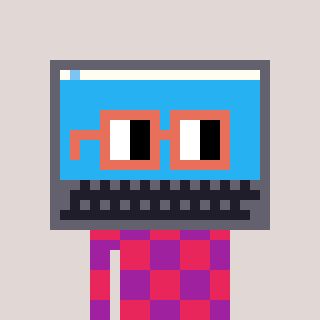
a pixel art character with square orange glasses, a laptop-shaped head and a magenta-colored body on a warm background